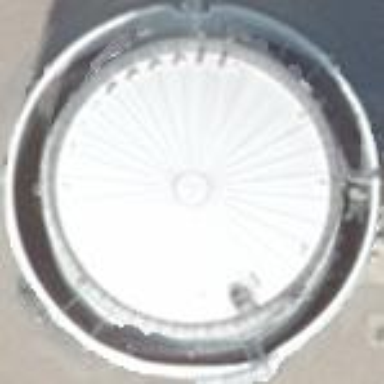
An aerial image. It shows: Gasometer inside building.